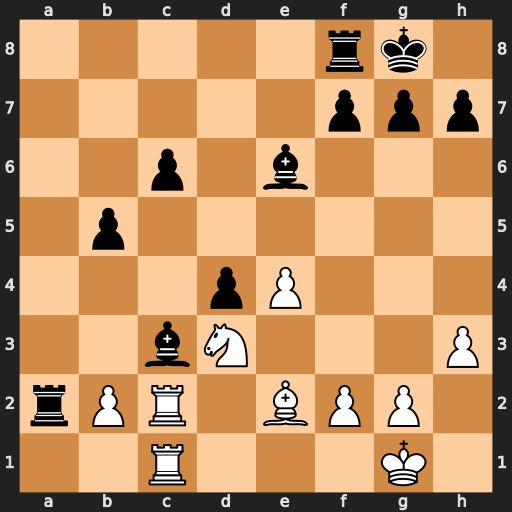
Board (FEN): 5rk1/5ppp/2p1b3/1p6/3pP3/2bN3P/rPR1BPP1/2R3K1
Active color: w
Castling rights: -
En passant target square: -
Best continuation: bxc3 Rxc2 Rxc2